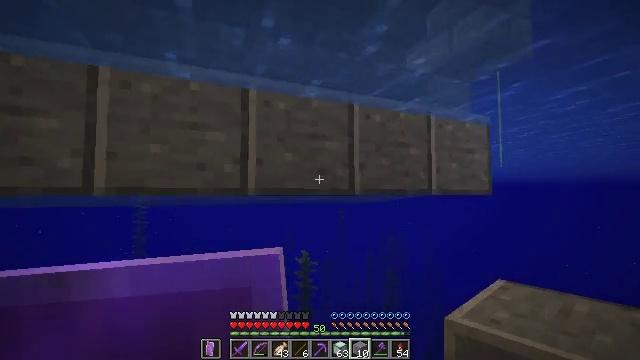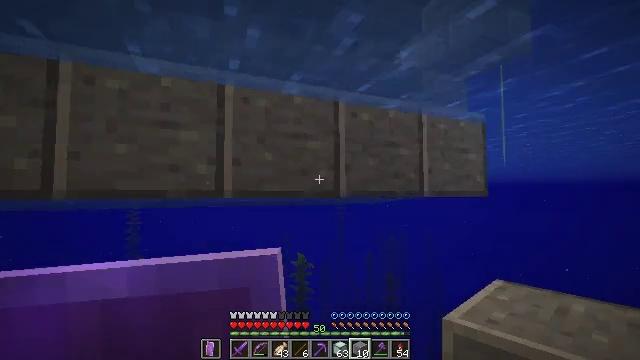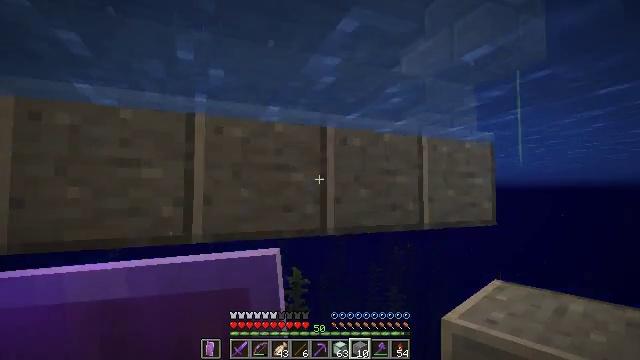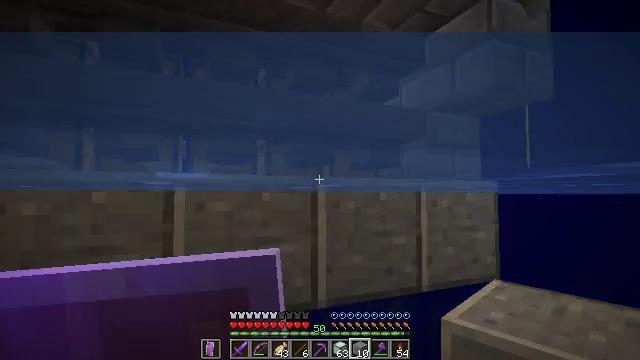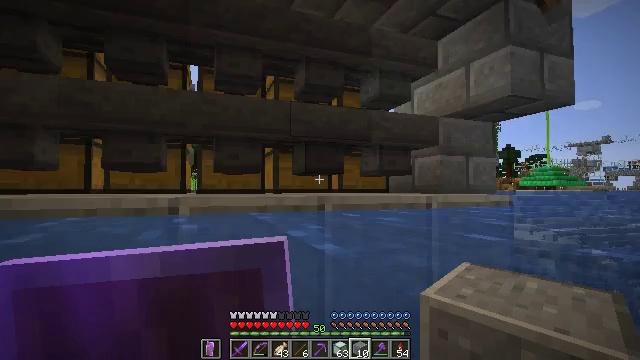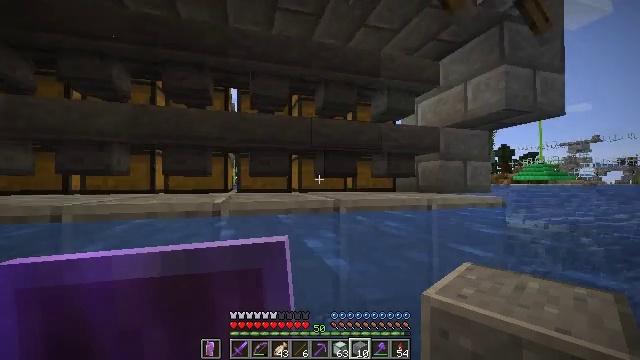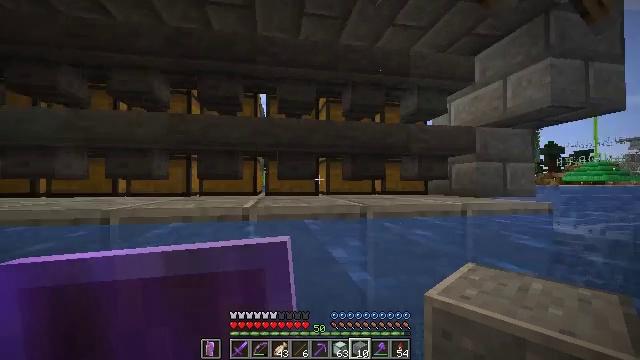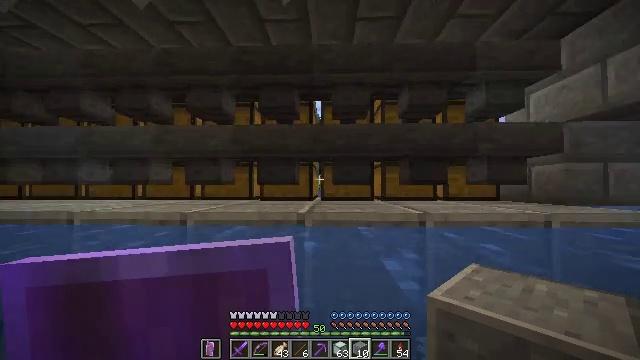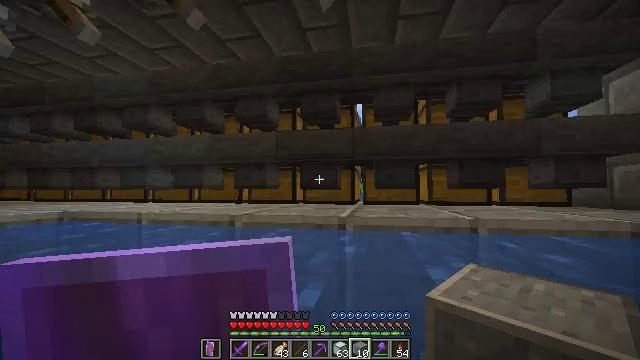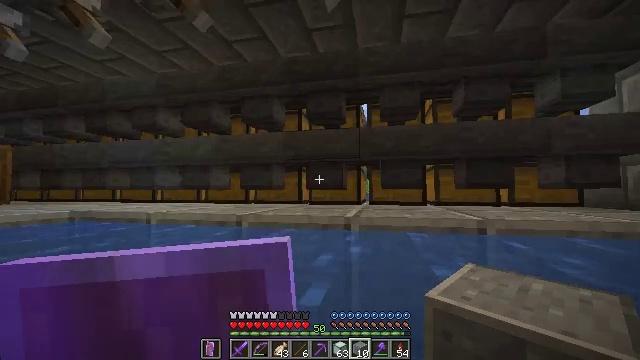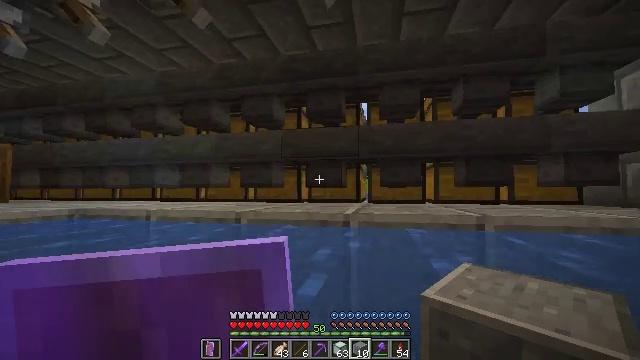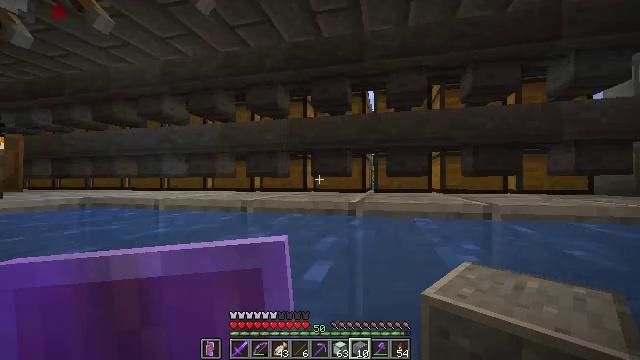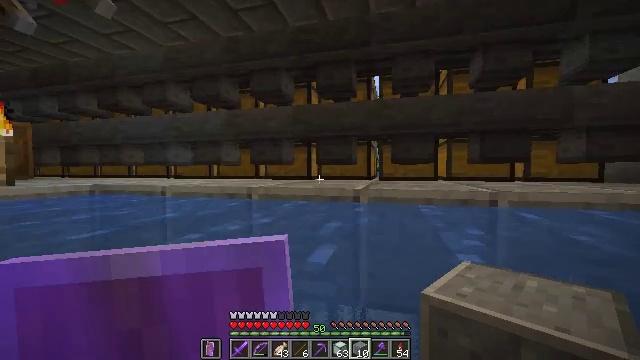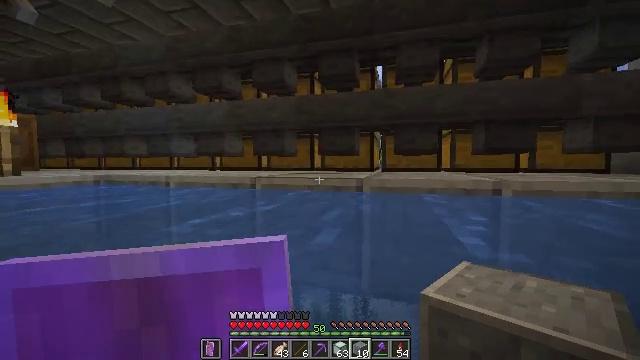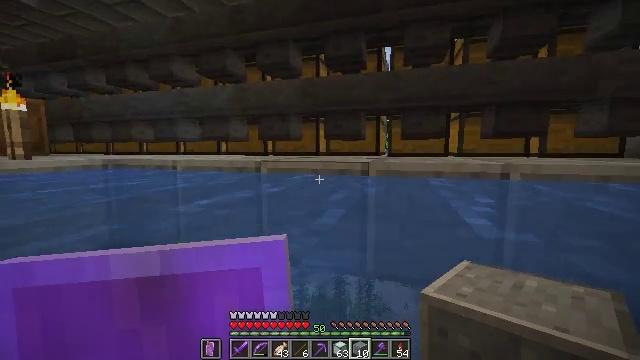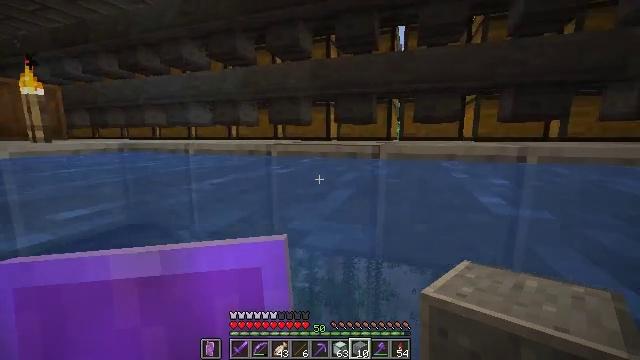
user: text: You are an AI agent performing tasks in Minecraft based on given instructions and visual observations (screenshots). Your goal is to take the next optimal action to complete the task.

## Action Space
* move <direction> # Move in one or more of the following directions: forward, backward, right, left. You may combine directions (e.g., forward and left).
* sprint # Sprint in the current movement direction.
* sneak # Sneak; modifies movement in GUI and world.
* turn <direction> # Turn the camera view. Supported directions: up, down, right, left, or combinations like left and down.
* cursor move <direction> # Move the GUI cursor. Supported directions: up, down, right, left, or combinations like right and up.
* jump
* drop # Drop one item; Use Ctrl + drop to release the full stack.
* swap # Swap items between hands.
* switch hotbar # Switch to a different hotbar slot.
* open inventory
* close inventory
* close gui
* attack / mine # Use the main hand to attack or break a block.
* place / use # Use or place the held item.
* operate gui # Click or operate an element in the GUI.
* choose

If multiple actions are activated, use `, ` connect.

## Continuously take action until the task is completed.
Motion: motion action
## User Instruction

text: Mine polished andesite from a structure.
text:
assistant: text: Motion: no_op
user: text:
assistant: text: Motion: no_op
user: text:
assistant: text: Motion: no_op
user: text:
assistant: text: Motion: turn left
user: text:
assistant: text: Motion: turn left and down
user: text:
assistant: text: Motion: turn left
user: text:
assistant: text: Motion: turn left
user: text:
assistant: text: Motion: turn left
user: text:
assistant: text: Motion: turn left
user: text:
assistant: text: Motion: no_op
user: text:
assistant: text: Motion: turn left and down
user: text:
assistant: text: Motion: turn left and down
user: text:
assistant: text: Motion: turn down
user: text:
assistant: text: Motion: turn left and down
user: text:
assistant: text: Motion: turn left and down
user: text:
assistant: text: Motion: move left, turn down
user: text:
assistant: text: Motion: move left
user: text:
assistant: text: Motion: move left
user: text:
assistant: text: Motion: move left
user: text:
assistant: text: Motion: turn right
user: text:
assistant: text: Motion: turn right
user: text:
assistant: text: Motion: turn right
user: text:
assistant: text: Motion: turn right
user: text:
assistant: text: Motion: no_op
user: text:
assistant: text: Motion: turn right
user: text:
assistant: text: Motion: turn right
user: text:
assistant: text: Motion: turn right
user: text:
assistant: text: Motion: turn right
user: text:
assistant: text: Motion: turn right
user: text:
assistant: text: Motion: turn right